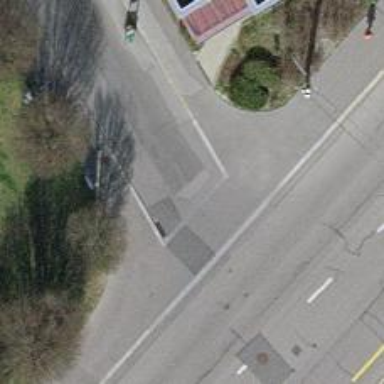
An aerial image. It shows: Asphalt footpath with unmarked crossing.